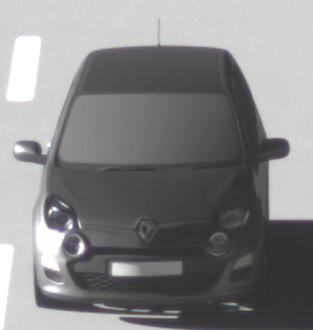
Make: Renault
Model: Twingo 1.2 LEV 16V 75
Detailed model: Twingo (II)
Model produced from: 2012/01
Model produced until: 2014/07
Doors: 3
Color: gray
Road condition: dry road
Daytime: morning or afternoon
Contrast: high contrast